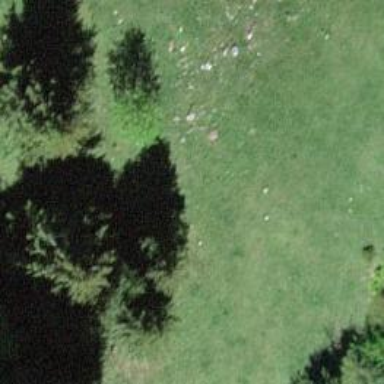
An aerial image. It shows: Needle-leaved tree in natural setting.